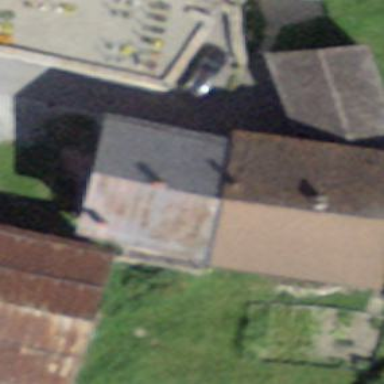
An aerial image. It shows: Simple and straightforward house.